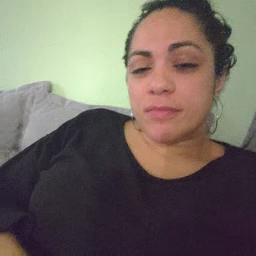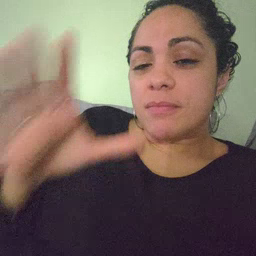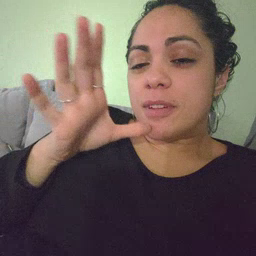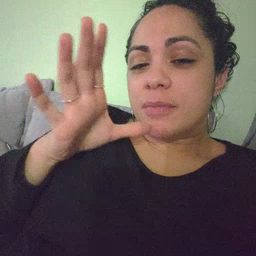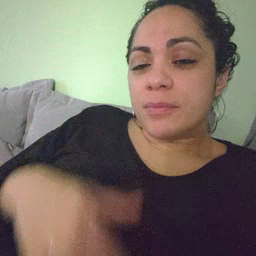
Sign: mom